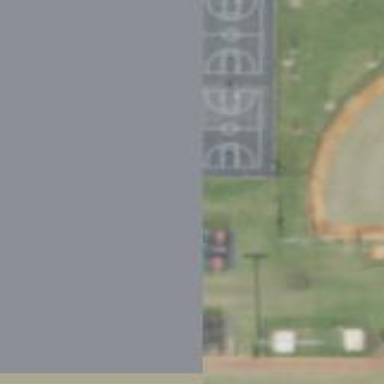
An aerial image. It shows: Basketball court on pitch.